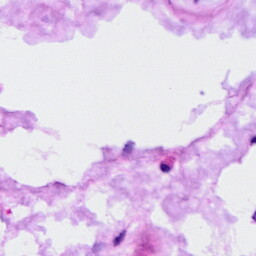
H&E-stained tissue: Ovarian